Question: I have an extremely simple repository. I made two commits with SourceTree. Then created a branch 'working'. I made a commit on 'working'.

I now want to merge it back into master so that I have a linear history. I am new to git and now sure what I'm doing wrong. At this point I can't checkout master as I get the error :
'''
git -c diff.mnemonicprefix=false -c core.quotepath=false checkout master
error: Your local changes to the following files would be overwritten by checkout:
web/index.html
web/js.js
Please, commit your changes or stash them before you can switch branches.
Aborting
'''
Right clicking on master branch/revision and clicking 'merge' or 'rebase' has no effect. What did I do wrong? What is the "standard" workflow I should be using?
EDIT: I think what I should be doing is 'checkout master; merge working', but I am not sure why I cannot checkout master.
EDIT2: Looking at the 'working' branch/commit(it is indeed committed, not just staged), I see the exact files that it is complaining about in the error.
EDIT3: I see an error when doing 'git status':
'''
$ git status
web/index.html: Permission denied
web/js.js: Permission denied
# On branch working
nothing to commit, working directory clean
'''
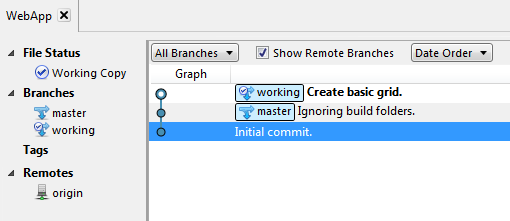
Answer: I am not sure what was going on. I had a web server running that was serving those files, as well as having them open in Notepad++. After shutting down the web server the graph in SourceTree refreshed to show that there are uncommitted changes of those two files being deleted. I'm not sure why they were deleted. After throwing away those changes I was able to checkout master and merge working.